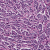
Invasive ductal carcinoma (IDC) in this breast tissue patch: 1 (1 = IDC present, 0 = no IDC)